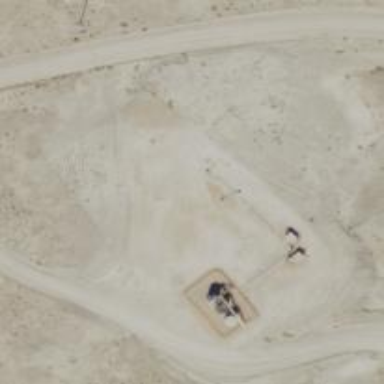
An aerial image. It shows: Petroleum well.